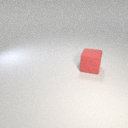
large red rubber cube